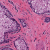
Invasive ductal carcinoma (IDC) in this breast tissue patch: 0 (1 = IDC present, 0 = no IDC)